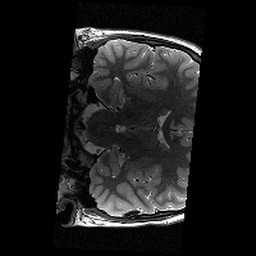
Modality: T2w
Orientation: coronal
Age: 13
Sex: male
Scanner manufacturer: siemens
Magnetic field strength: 3 T
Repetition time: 9.23 s
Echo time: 0.067 s